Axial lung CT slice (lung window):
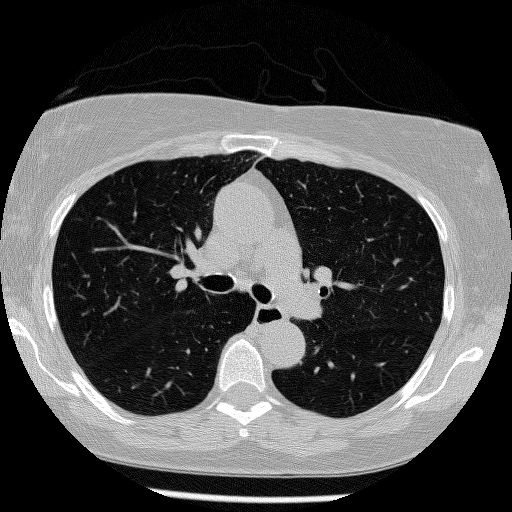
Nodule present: no